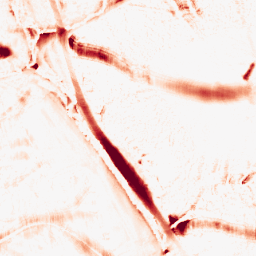
Category: morphological
Decomposition family: morphological_ellipse
Decomposition parameters: operation: opening
width: 30
height: 20
Upsampling method: linear_exact
Upsampling parameters: scale: 8
Upsampling scale: 8